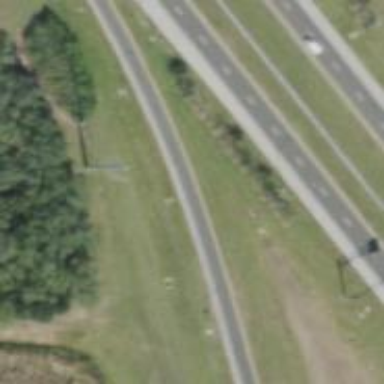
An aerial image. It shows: Motorway link road with diamond junction.